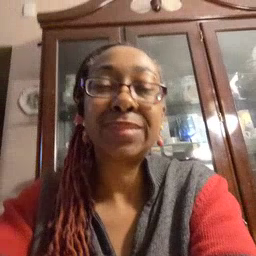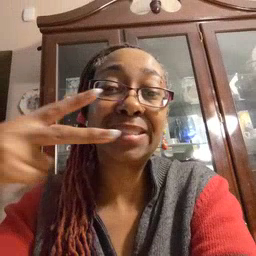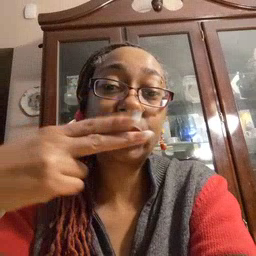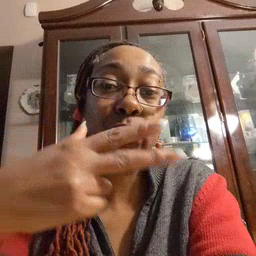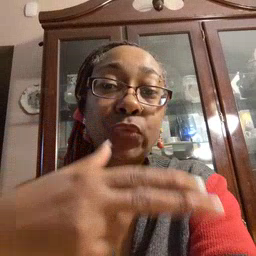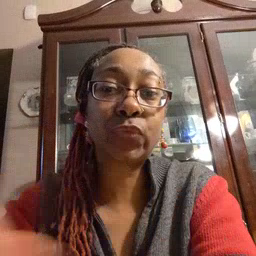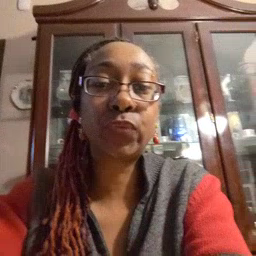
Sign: scissors